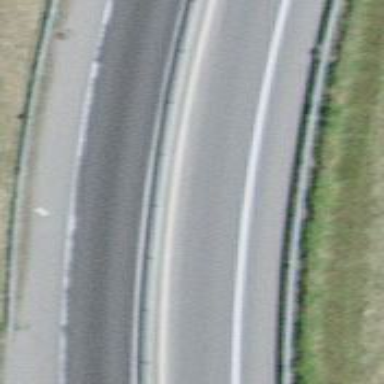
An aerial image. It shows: Asphalt road classified as primary highway.